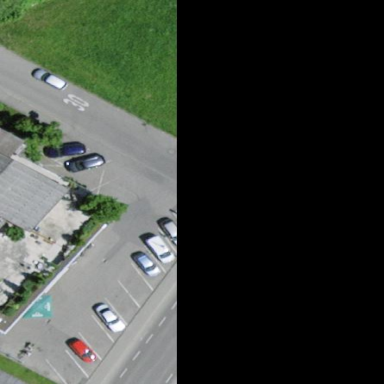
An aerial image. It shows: Parking area.